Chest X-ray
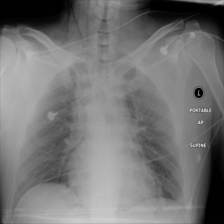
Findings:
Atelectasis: negative
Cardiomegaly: negative
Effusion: negative
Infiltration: negative
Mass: negative
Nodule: negative
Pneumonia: negative
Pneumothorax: negative
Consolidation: negative
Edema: negative
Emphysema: negative
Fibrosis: negative
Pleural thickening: negative
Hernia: negative